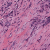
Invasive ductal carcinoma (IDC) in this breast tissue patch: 1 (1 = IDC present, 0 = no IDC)